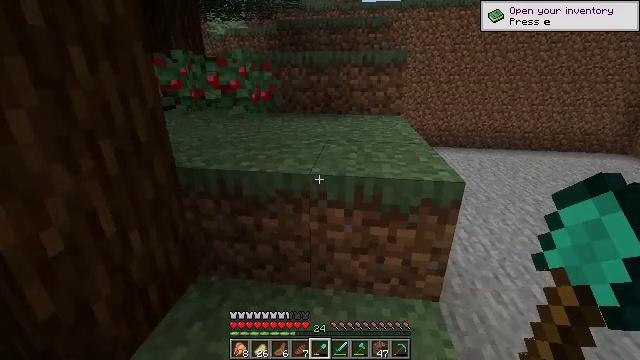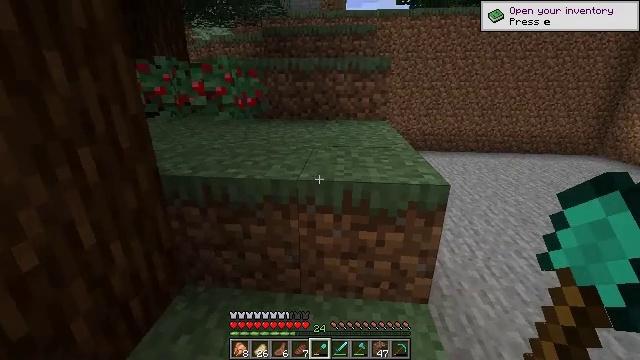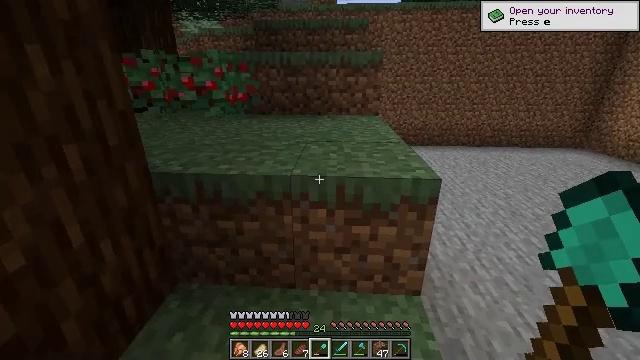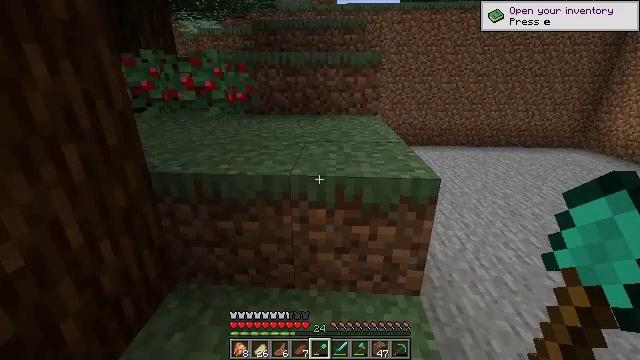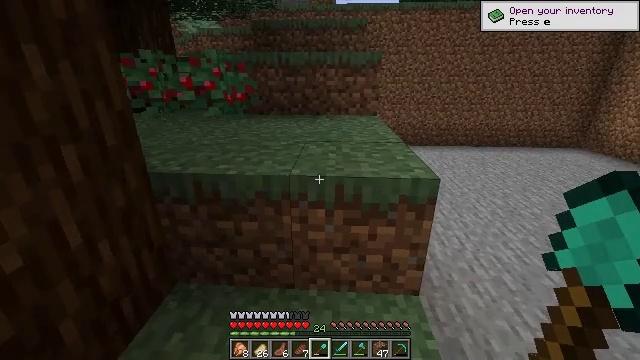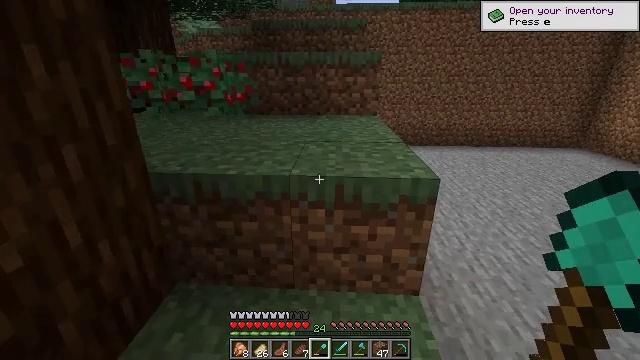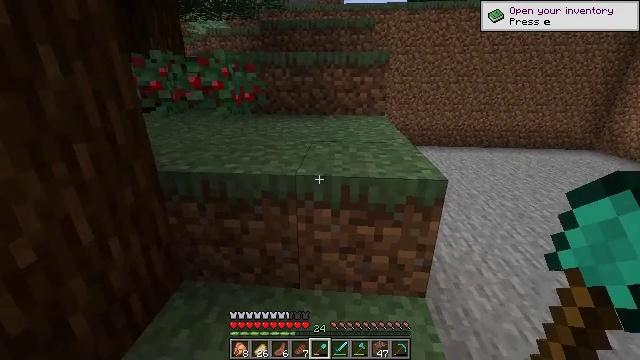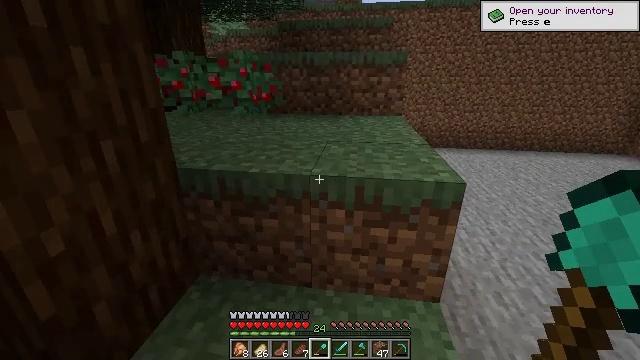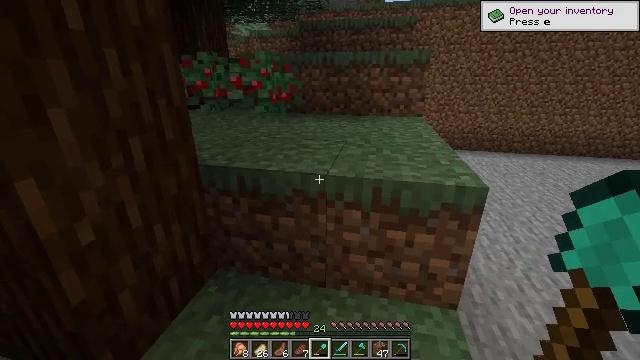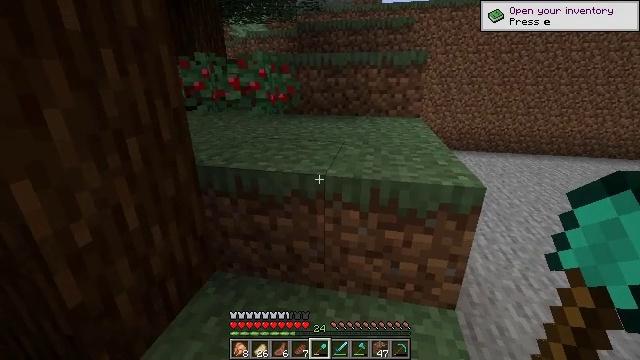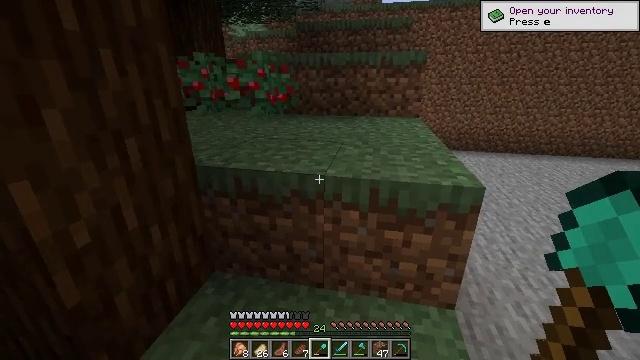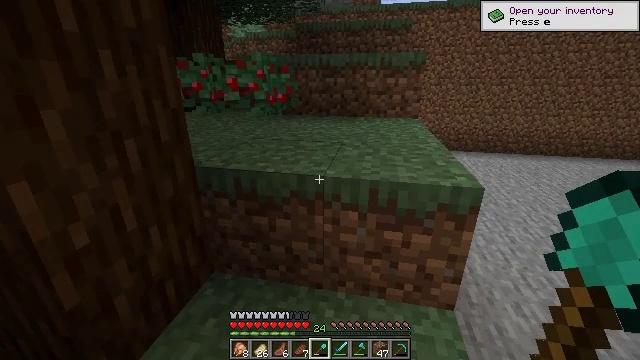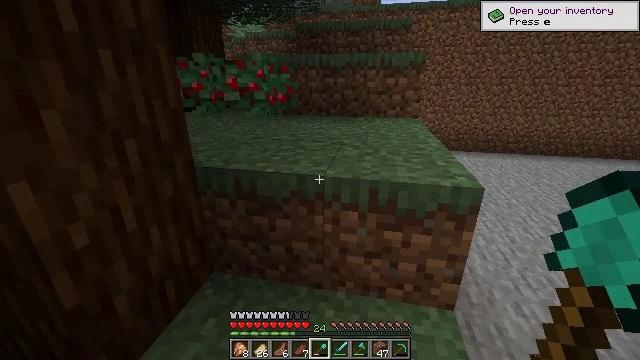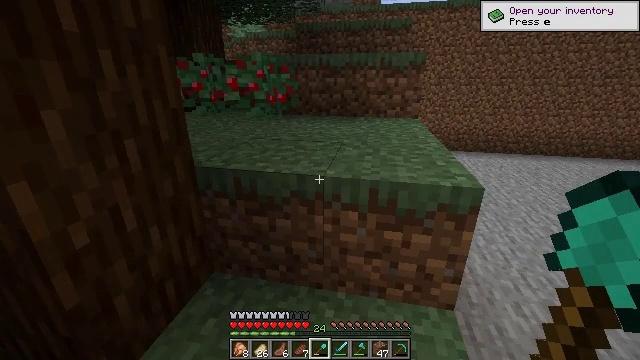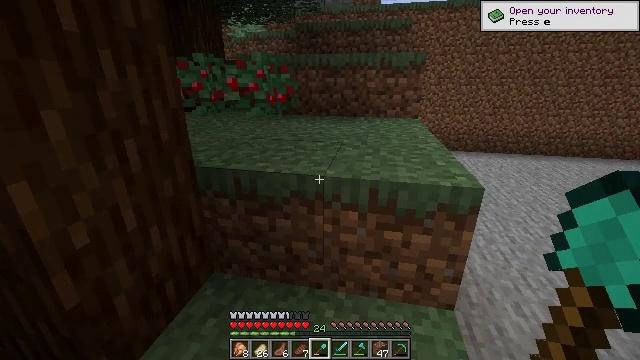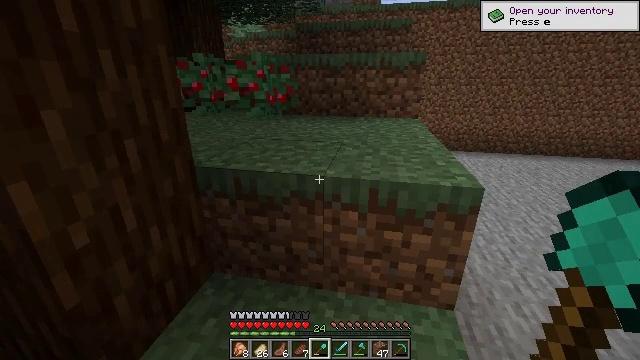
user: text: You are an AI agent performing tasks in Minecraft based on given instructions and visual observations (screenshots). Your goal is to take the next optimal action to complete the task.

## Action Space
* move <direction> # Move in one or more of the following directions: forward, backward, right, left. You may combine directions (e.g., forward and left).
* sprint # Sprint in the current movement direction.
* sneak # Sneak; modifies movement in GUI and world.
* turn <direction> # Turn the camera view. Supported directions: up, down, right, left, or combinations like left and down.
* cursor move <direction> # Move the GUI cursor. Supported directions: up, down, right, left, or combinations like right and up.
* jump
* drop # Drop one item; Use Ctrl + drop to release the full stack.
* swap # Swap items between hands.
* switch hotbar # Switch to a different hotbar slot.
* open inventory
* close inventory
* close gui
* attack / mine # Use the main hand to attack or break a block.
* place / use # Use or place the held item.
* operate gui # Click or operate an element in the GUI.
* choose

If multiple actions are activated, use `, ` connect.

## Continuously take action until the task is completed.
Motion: motion action
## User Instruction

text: Break the large fern to clear the space.
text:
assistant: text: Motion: turn right and up
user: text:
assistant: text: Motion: turn right and down
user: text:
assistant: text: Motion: no_op
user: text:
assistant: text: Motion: no_op
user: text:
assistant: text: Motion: no_op
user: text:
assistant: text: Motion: turn left
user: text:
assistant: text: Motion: turn left
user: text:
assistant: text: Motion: turn left
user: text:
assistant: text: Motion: no_op
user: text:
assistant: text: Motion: no_op
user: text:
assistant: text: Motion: no_op
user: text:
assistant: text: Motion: no_op
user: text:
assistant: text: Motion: no_op
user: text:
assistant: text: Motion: no_op
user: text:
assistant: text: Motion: no_op
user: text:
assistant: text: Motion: no_op
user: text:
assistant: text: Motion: no_op
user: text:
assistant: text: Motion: no_op
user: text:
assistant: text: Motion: no_op
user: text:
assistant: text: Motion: no_op
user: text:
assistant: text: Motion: no_op
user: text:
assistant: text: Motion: no_op
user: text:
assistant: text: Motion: no_op
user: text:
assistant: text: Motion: no_op
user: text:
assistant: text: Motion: no_op
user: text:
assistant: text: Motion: no_op
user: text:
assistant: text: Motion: no_op
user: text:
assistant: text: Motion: no_op
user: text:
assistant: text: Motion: no_op
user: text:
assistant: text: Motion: no_op